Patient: sex M, age 64
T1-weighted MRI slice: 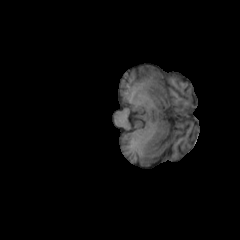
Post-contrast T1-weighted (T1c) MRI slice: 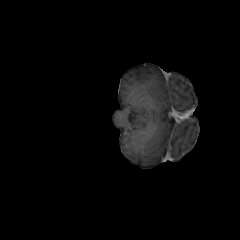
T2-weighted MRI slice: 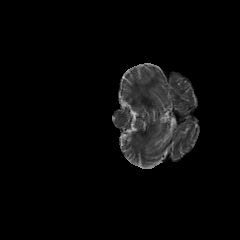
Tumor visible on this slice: no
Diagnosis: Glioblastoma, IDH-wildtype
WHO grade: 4